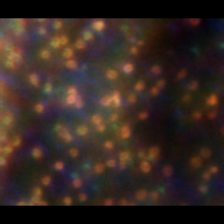
Taxon: Phaeocystis
Group: Other